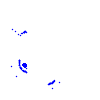
Particle: electron